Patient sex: M
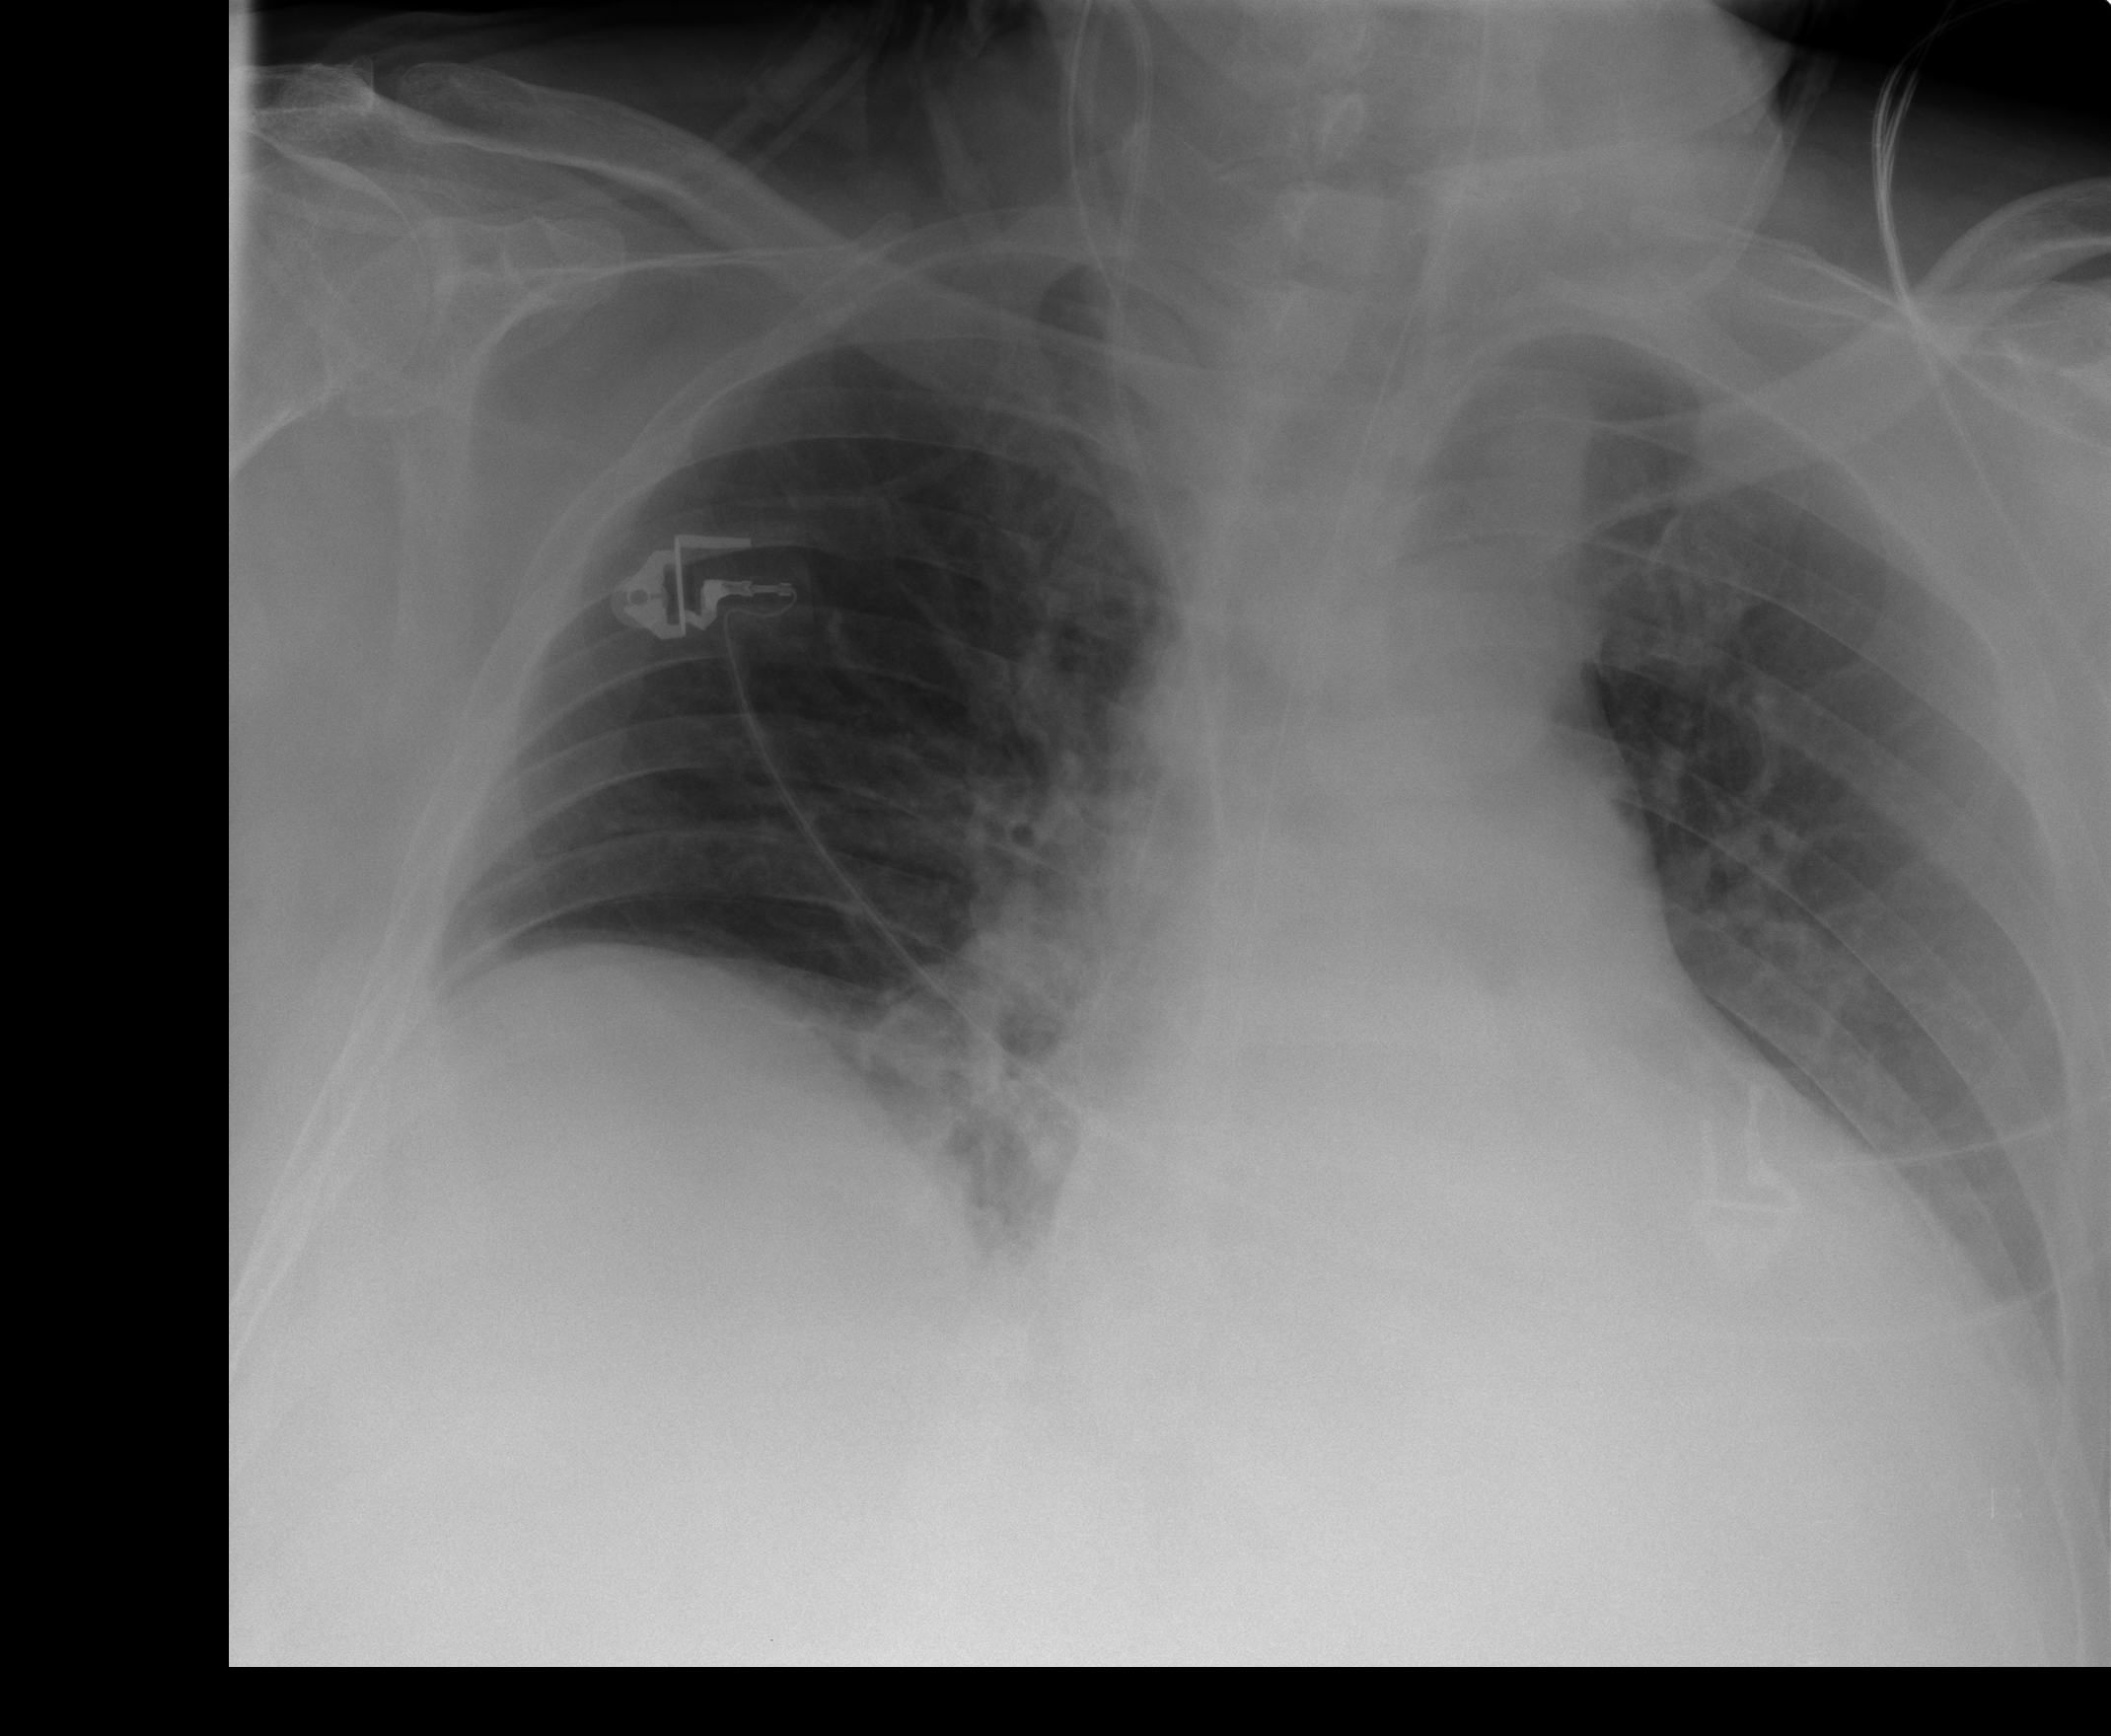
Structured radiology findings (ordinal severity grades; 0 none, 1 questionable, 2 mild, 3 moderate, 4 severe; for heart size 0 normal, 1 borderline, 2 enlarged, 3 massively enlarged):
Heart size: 0
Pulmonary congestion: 0
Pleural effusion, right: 0
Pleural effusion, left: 1
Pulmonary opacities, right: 0
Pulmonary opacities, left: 0
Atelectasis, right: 0
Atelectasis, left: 0